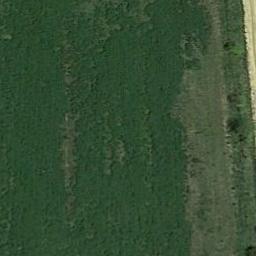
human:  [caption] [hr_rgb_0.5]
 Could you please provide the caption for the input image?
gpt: The meadow is dense but uneven .

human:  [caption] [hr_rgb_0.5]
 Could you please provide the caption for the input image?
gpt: There are two yellow lines on the grass .

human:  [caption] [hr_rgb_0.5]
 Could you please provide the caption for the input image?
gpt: This meadow has dense grasses and parts of the meadow are relatively sparse .

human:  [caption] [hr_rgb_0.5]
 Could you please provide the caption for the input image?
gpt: The meadow is full of green grass .

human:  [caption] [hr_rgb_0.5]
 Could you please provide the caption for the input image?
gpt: A dense meadow with many green grass .